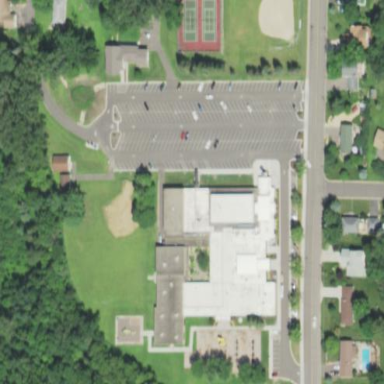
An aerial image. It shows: School.